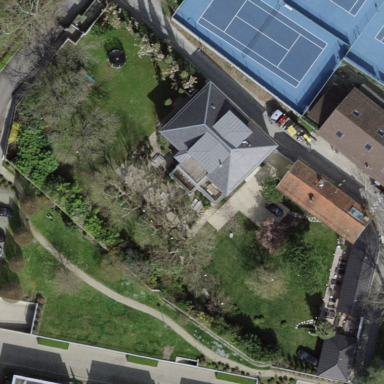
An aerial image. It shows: Garden surrounded by fence.